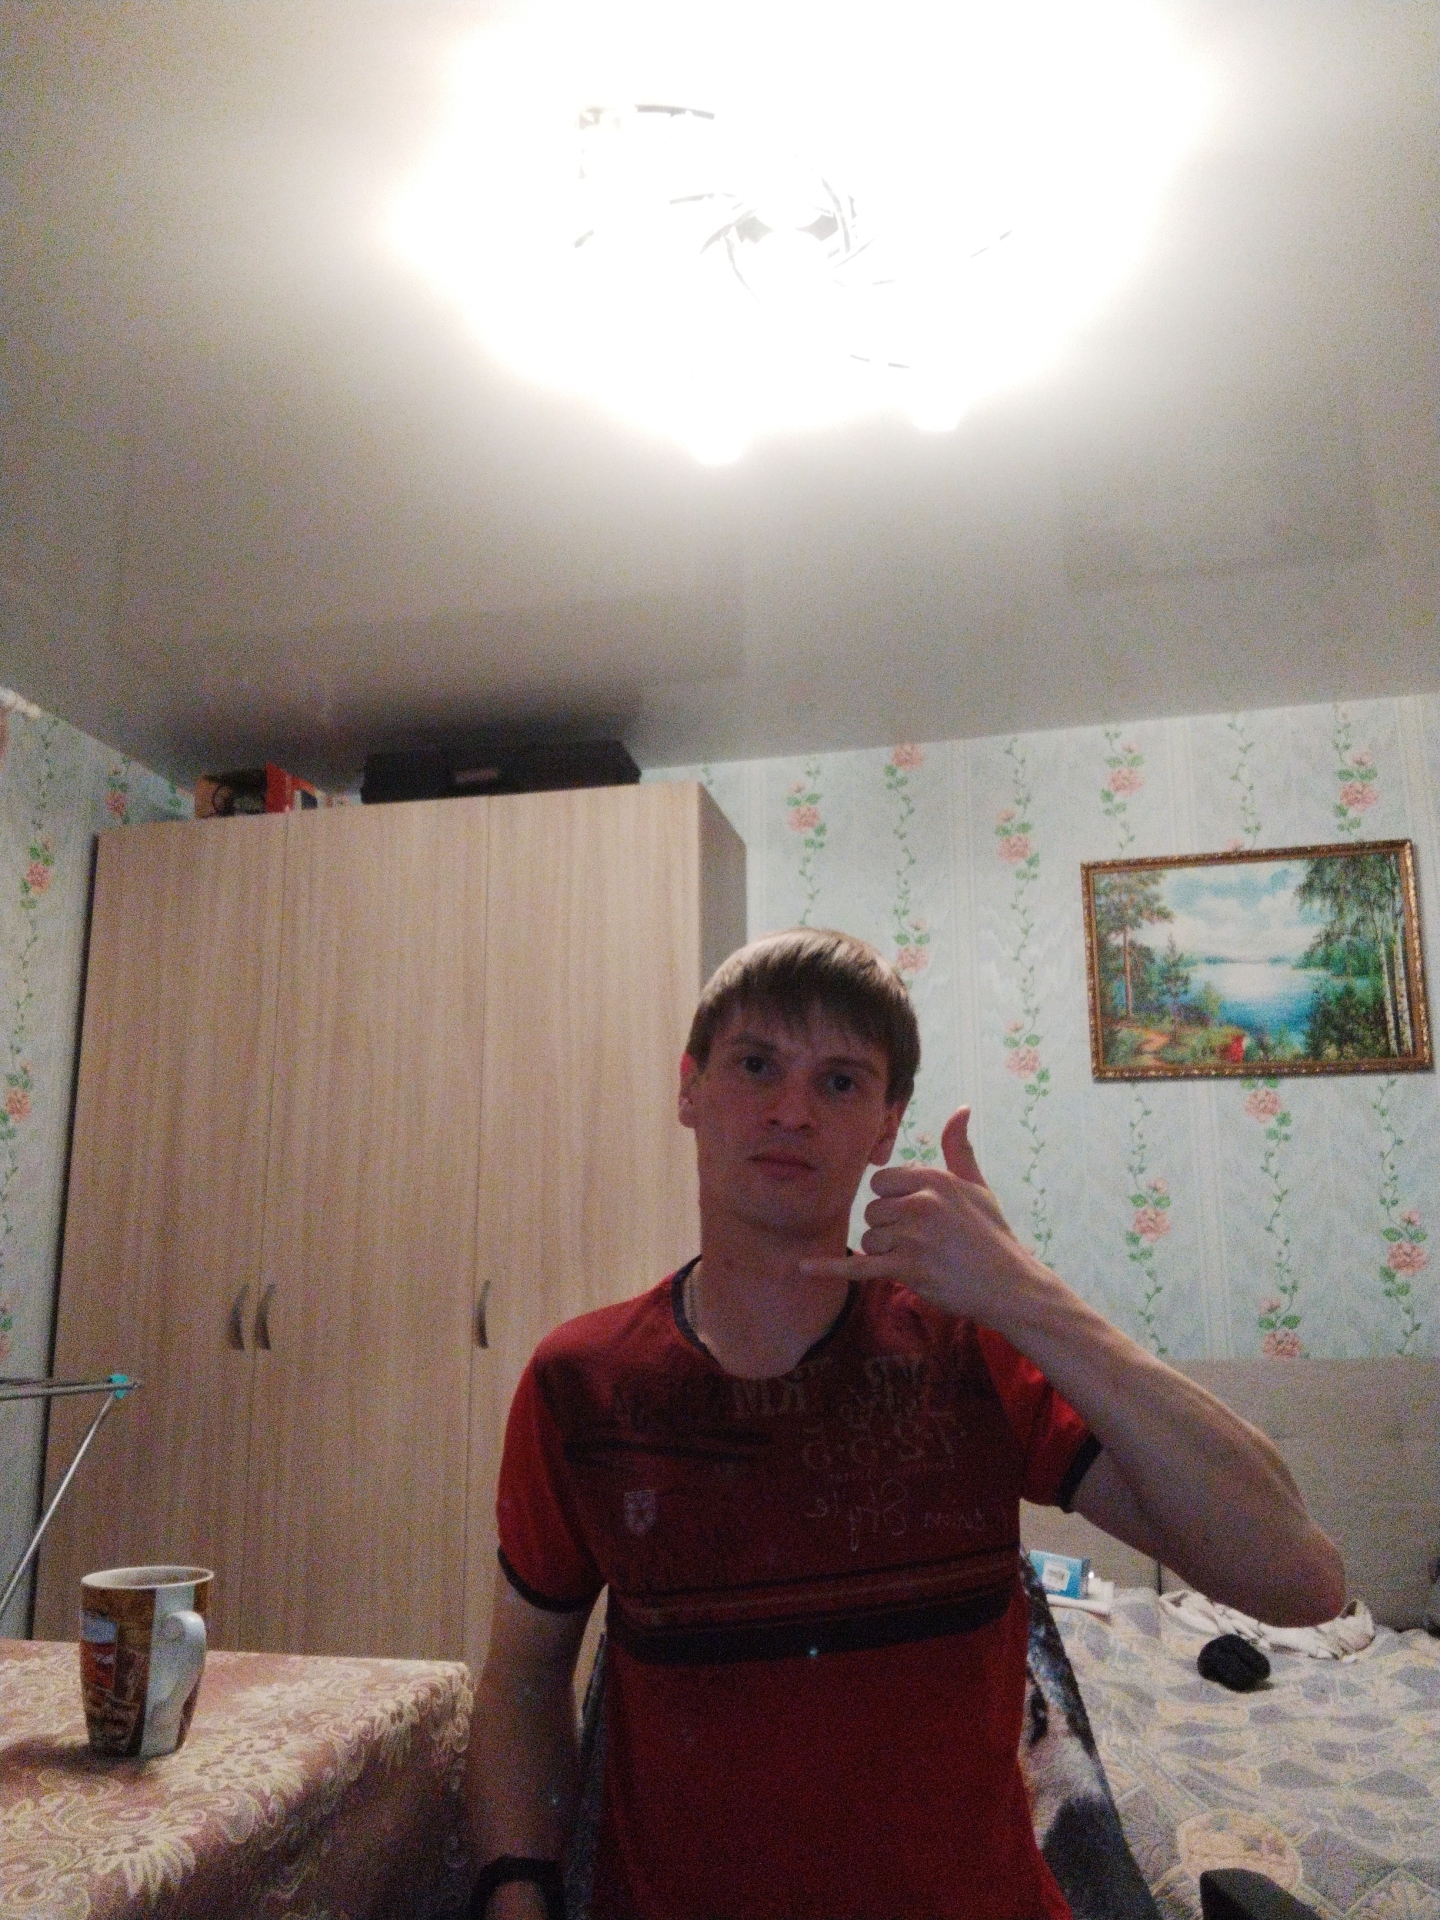
Label: noise